Field crop: maize
Growth stage: 2
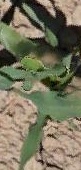
Species: maize